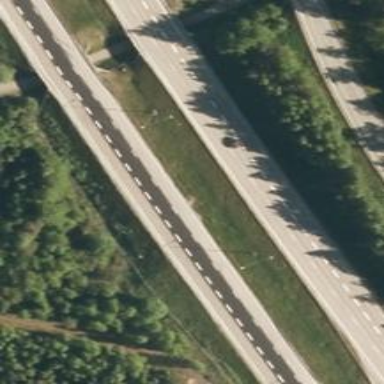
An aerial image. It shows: Asphalt motorway.